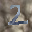
Label: 2